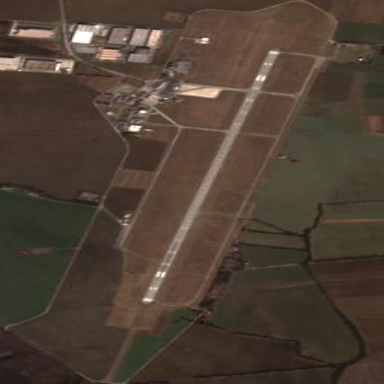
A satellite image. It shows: International airport with aerodrome classification.